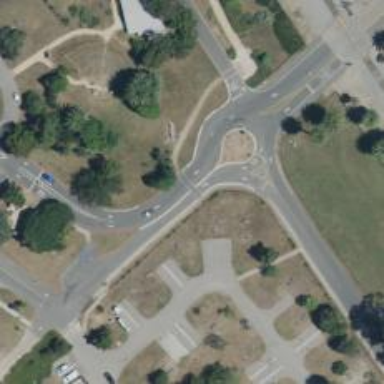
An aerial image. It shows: Marked crossing on cycleway road.